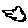
Label: cloud